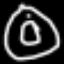
Label: donut